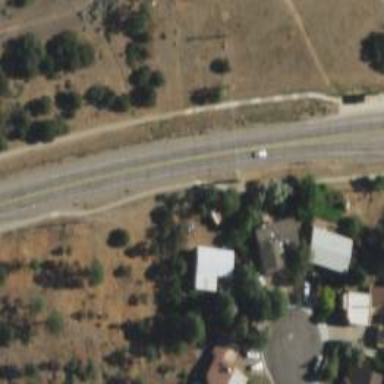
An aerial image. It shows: Tertiary road.